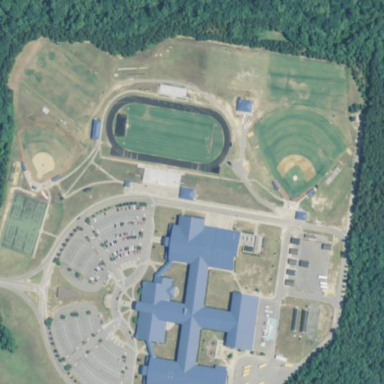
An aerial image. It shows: School.